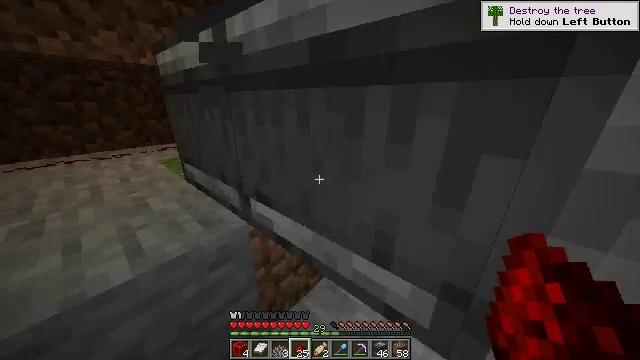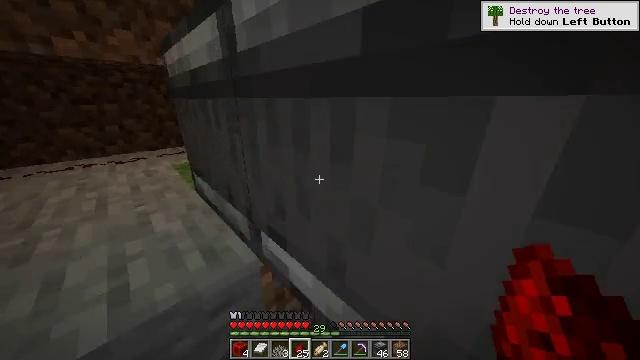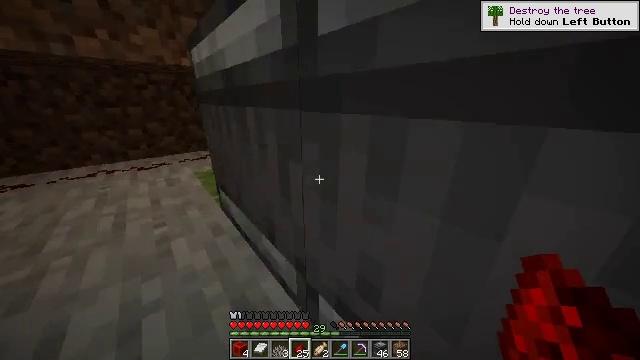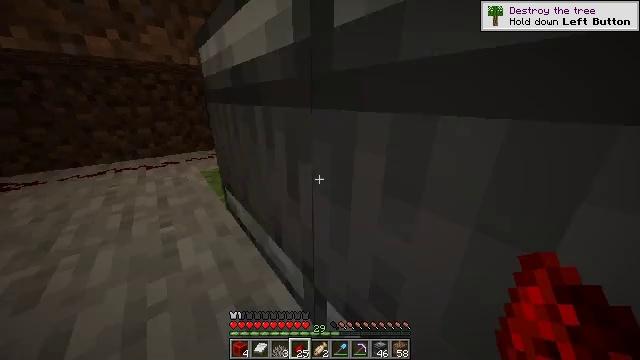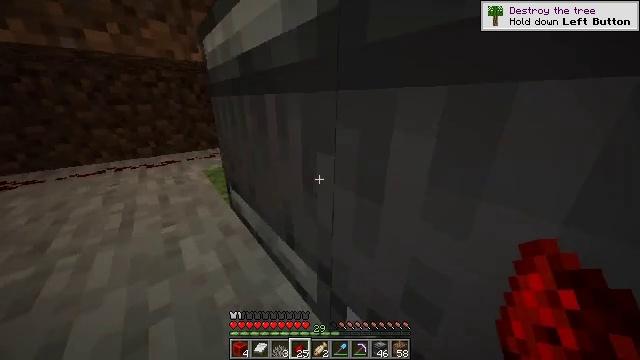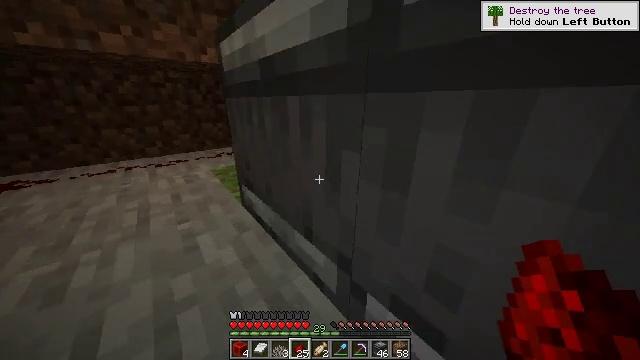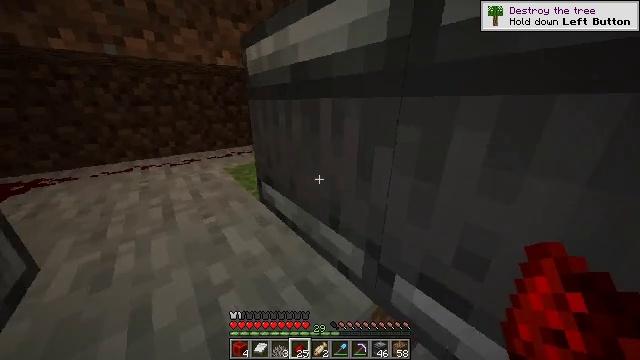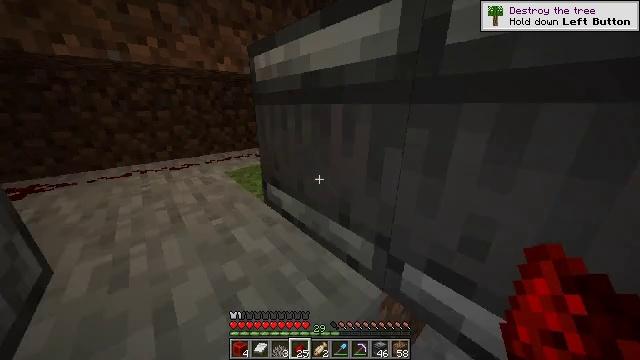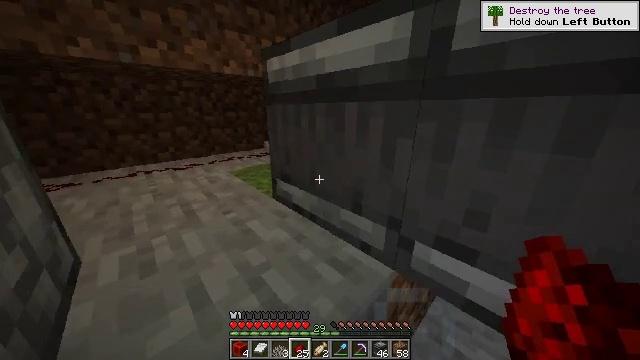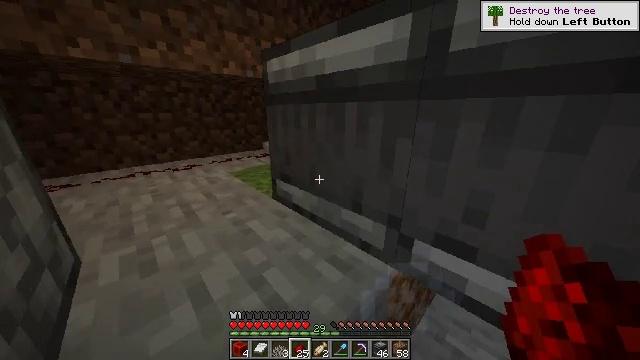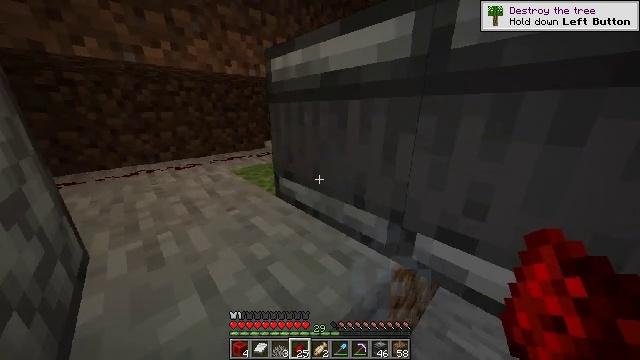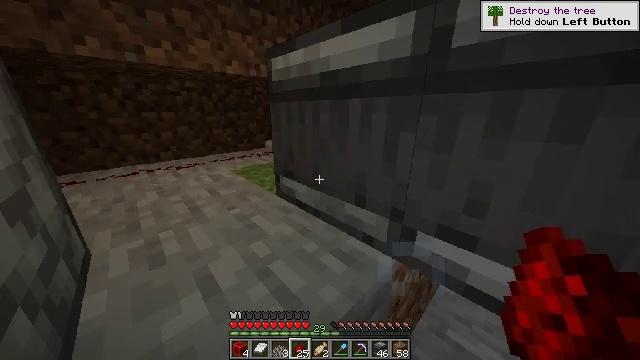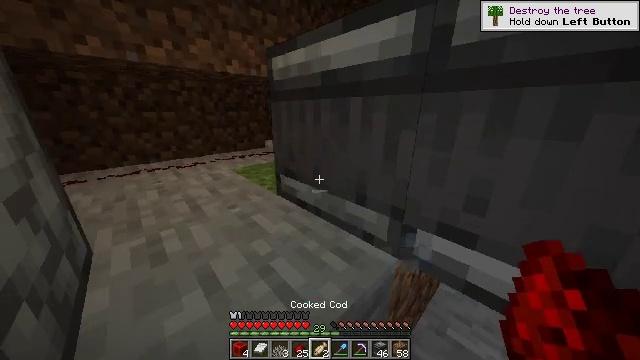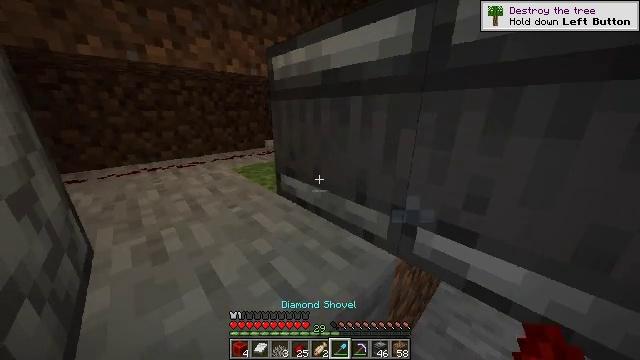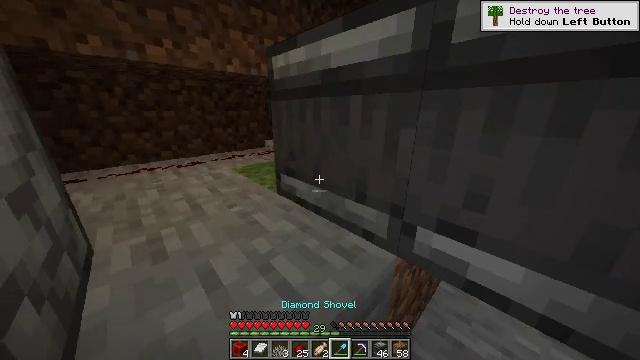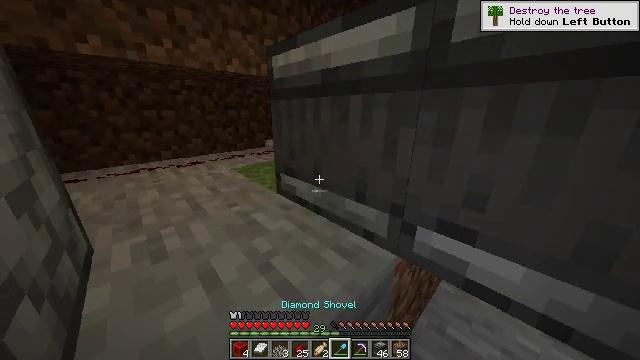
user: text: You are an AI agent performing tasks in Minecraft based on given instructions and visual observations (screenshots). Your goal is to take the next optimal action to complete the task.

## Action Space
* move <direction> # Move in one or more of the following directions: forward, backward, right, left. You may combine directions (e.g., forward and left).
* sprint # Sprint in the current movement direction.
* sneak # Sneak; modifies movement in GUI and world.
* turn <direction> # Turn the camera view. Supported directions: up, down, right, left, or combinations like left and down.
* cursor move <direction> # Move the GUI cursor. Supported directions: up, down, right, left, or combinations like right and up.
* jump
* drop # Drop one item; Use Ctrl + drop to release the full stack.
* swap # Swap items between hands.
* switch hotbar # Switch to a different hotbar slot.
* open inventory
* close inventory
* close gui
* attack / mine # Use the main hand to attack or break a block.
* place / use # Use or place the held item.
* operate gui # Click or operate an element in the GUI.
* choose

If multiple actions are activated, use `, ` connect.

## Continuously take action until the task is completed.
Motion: motion action
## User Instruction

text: Break the observer to move it.
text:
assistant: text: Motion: move forward, turn left
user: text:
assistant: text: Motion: move forward, turn left
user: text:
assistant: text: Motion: move forward, turn left
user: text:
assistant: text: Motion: no_op
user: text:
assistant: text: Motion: move left
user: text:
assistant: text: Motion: move left
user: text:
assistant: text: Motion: turn right and up
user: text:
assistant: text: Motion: turn right
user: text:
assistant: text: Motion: no_op
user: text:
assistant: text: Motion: no_op
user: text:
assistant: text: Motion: no_op
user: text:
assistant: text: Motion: no_op
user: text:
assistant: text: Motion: no_op
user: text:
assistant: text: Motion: no_op
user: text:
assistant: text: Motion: no_op
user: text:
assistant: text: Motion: no_op
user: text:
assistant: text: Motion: no_op
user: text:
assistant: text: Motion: no_op
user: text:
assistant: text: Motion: no_op
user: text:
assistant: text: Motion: turn right and up
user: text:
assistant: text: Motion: turn right
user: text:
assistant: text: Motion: no_op
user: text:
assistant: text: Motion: no_op
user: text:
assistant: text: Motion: attack / mine
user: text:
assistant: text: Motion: attack / mine
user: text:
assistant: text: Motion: attack / mine
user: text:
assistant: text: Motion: attack / mine
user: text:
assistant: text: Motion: attack / mine
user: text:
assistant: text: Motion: no_op
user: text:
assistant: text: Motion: no_op